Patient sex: F
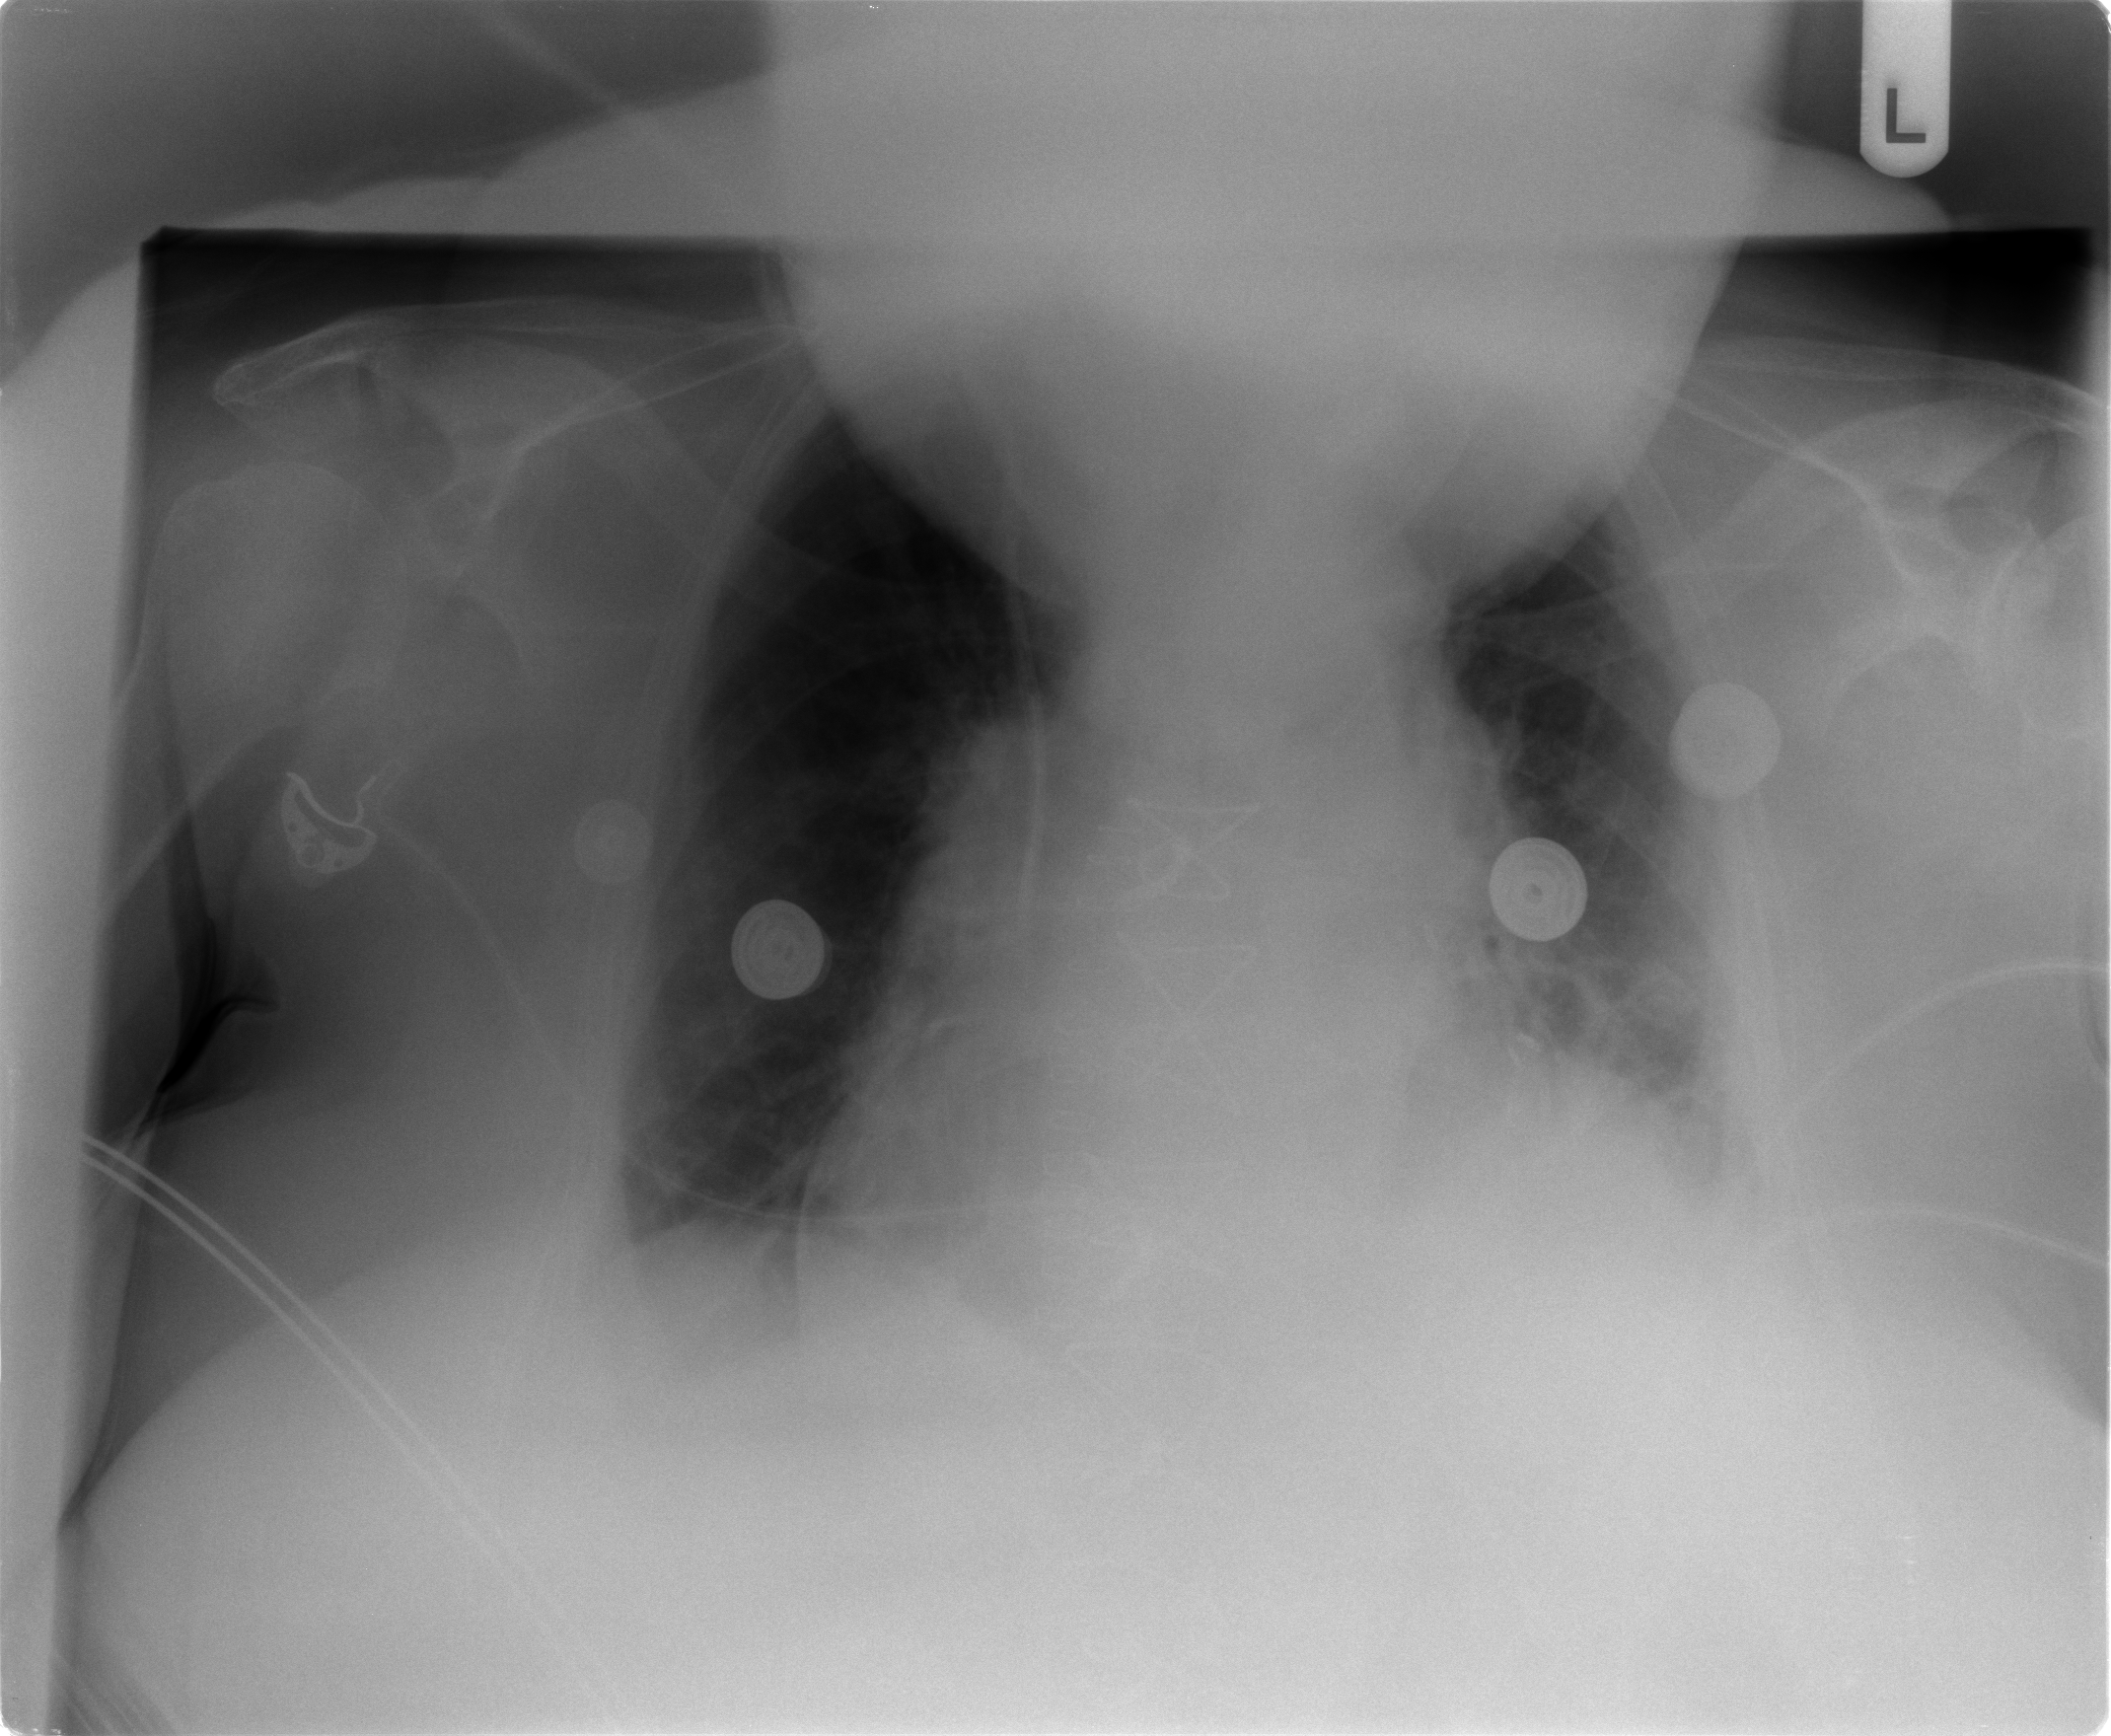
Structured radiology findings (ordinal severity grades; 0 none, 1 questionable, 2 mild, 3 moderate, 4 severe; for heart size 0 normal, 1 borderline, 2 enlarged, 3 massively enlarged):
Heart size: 2
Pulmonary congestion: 2
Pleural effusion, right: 1
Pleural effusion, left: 1
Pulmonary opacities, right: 0
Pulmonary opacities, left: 1
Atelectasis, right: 1
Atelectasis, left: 2